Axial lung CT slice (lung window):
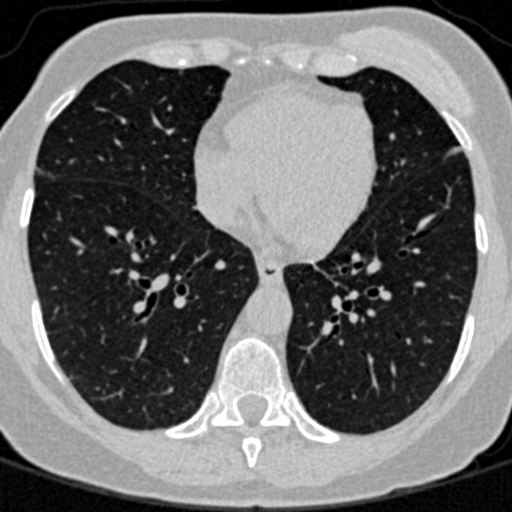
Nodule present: no